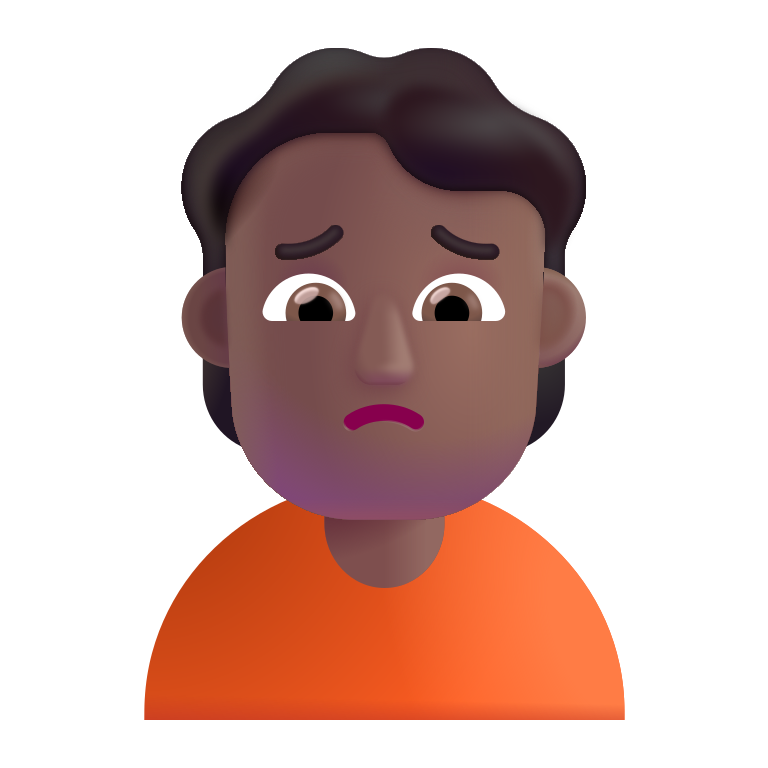
person frowning color  dark